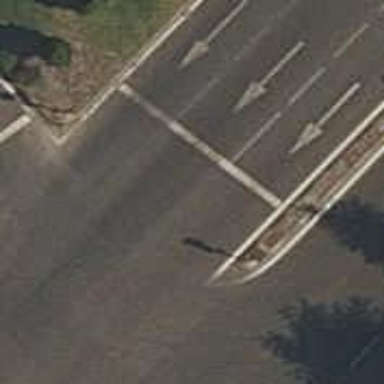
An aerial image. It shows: Road with traffic signals.